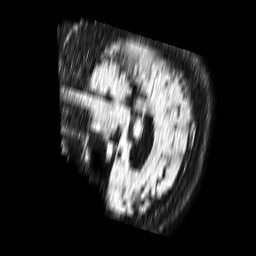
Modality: FLAIR
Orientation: sagittal
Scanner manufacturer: philips
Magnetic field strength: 1.5 T
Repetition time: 6 s
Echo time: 0.101 s